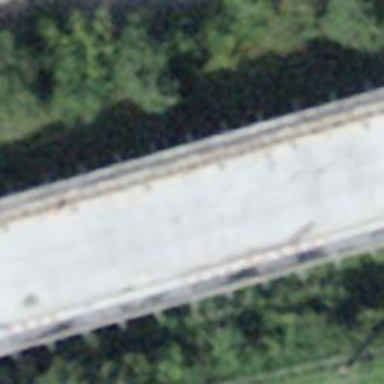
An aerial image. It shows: Trunk link highway passing over bridge.